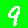
Digit: 9